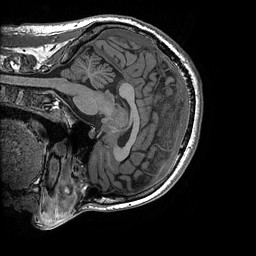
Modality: T1w
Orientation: sagittal
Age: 36
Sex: male
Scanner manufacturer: ge
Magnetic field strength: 3 T
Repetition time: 0.008184 s
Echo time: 0.003192 s